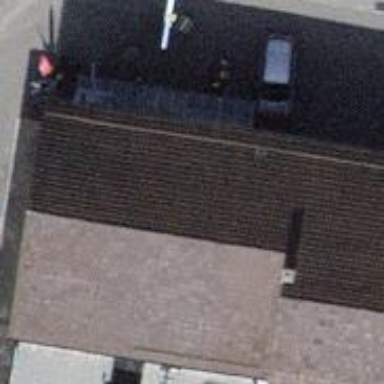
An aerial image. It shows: Convenience shop.